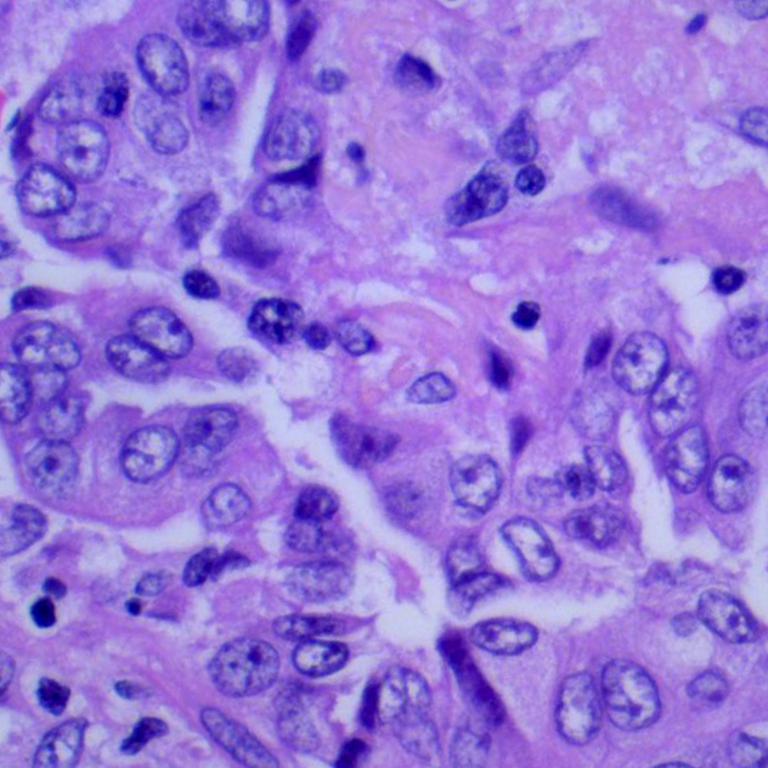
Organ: lung
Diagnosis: adenocarcinomas